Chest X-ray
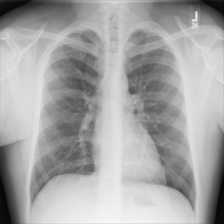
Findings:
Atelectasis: negative
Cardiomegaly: negative
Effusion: negative
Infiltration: negative
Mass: negative
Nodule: negative
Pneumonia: negative
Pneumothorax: negative
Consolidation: positive
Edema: negative
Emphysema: negative
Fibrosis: negative
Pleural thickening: negative
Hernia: negative